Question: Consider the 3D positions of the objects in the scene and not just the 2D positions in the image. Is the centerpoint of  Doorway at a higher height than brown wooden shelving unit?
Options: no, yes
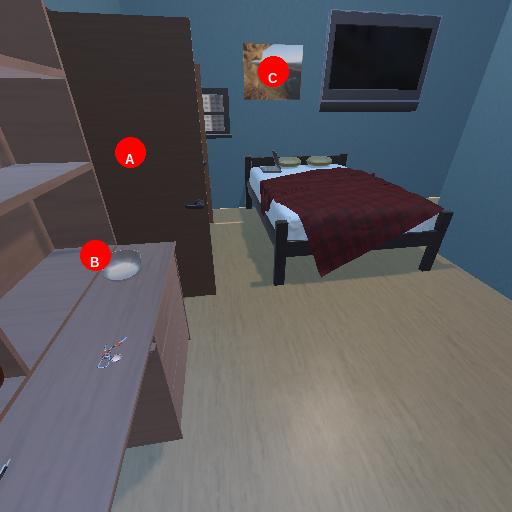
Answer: no